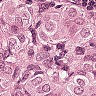
Metastatic tissue present: yes